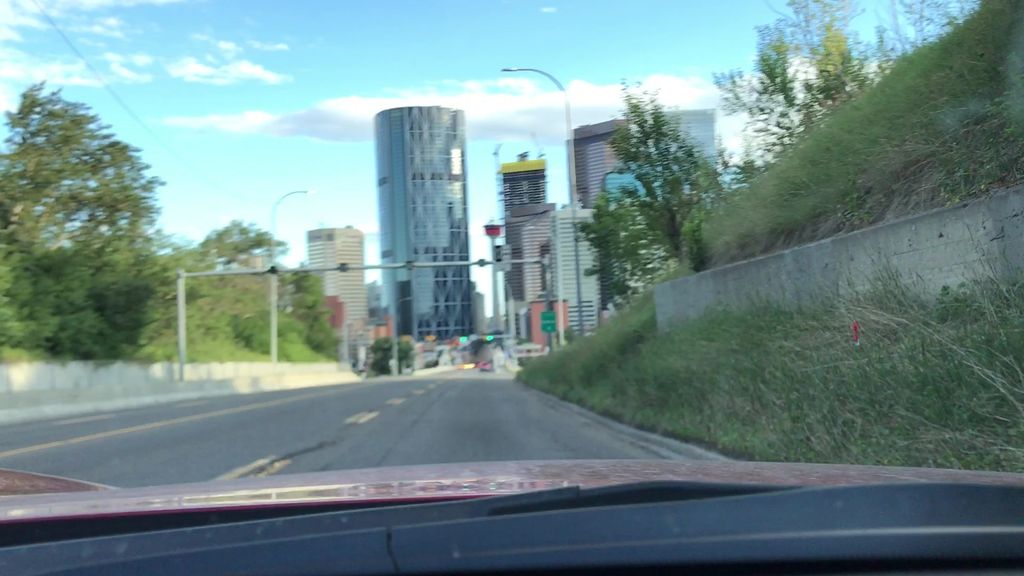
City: calgary